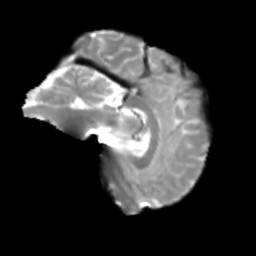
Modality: T2w
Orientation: sagittal
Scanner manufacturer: siemens
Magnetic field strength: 3 T
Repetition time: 4 s
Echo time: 0.0594 s